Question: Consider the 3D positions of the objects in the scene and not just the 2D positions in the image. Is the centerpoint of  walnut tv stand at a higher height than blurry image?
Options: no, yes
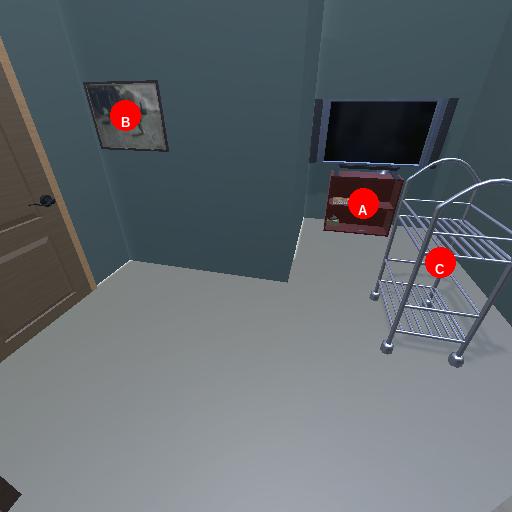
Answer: no